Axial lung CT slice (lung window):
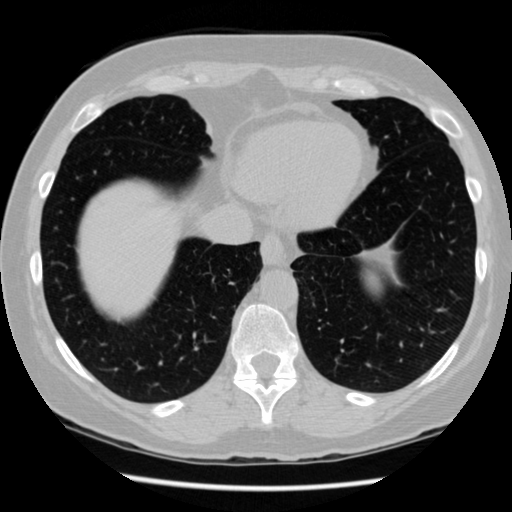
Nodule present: no